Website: macys
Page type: billing-address
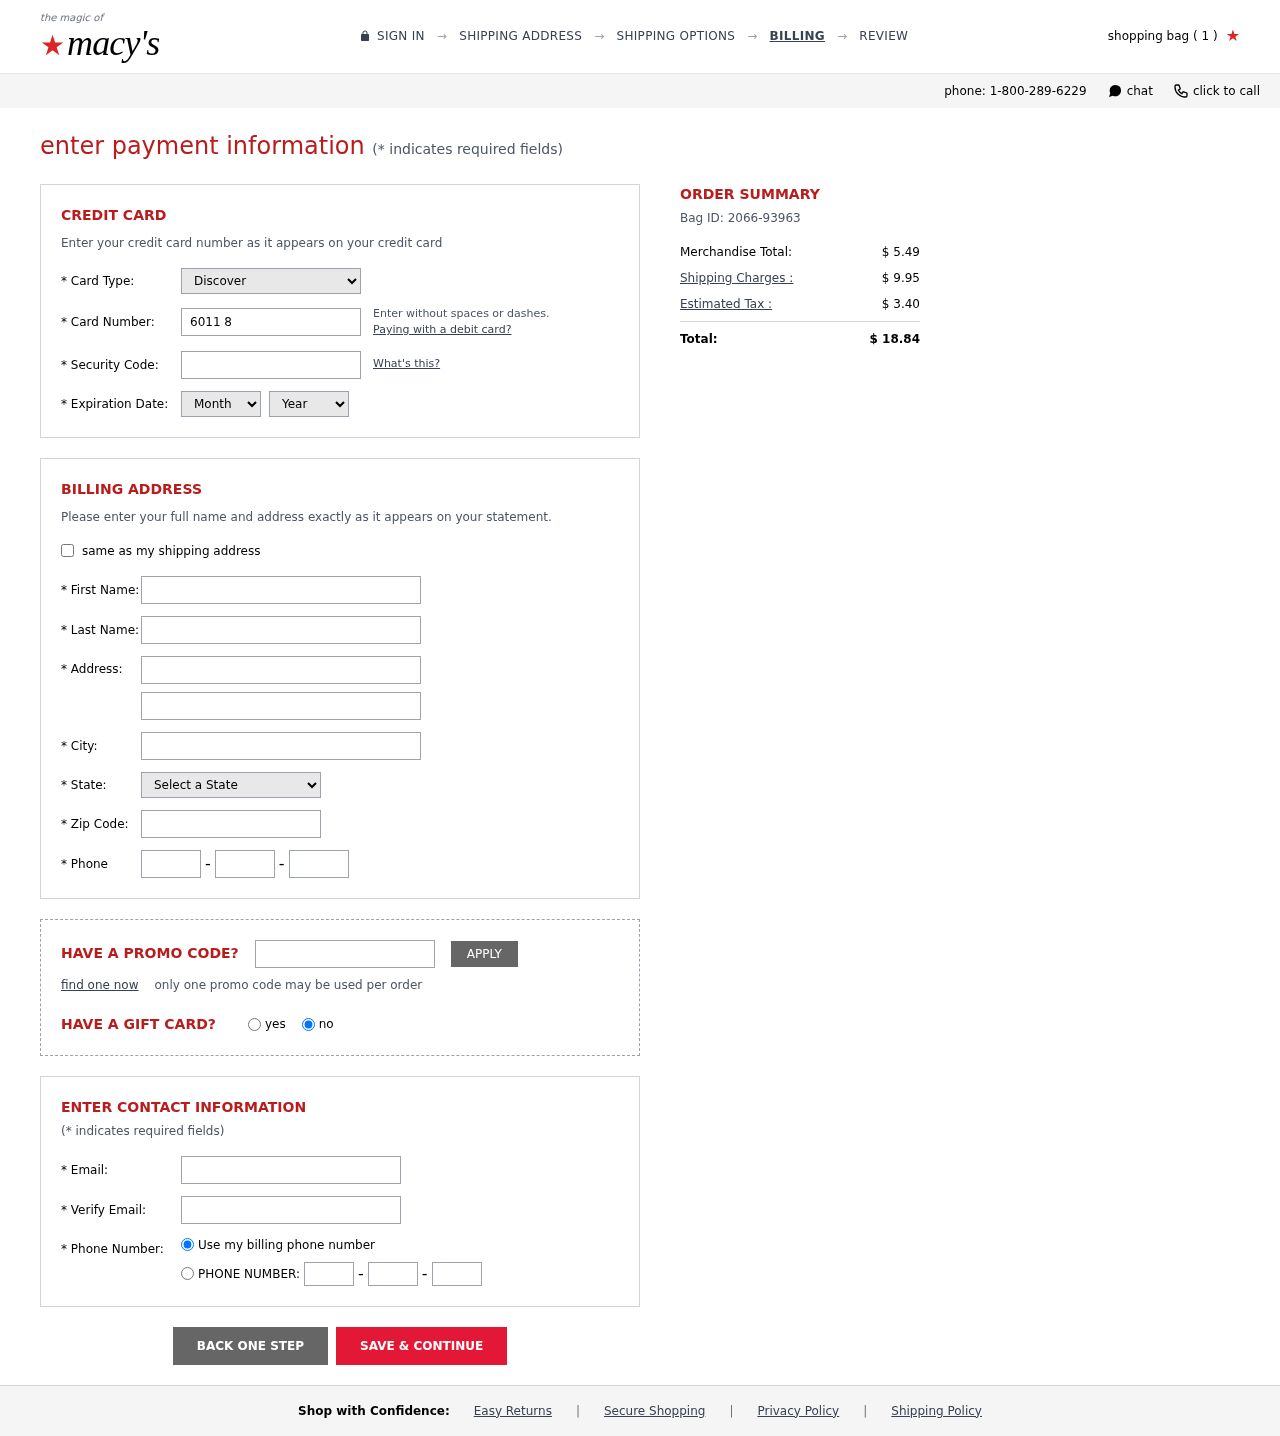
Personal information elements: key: PII_CARD_CVV
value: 738
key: PII_CARD_EXPIRY_MONTH
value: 07
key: PII_CARD_EXPIRY_YEAR
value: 29
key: PII_CARD_NUMBER
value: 6011 8843 3239 3314
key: PII_CARD_TYPE
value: Discover
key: PII_CITY
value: South Brendaborough
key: PII_EMAIL
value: julie.trevino@gmail.com
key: PII_FIRSTNAME
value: Julie
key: PII_LASTNAME
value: Trevino
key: PII_PHONE_AREA
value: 770
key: PII_PHONE_PREFIX
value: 402
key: PII_PHONE_SUFFIX
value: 4120
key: PII_POSTCODE
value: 21721
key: PII_STATE_ABBR
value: ND
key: PII_STREET
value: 53458 Cuevas Lights
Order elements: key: ORDER_NUM_ITEMS
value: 1
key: ORDER_ID
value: Bag ID: 2066-93963
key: ORDER_SUBTOTAL
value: $ 5.49
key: ORDER_SHIPPING_COST
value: $ 9.95
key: ORDER_TAX
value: $ 3.40
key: ORDER_TOTAL
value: $ 18.84